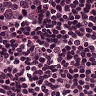
Metastatic tissue present: no